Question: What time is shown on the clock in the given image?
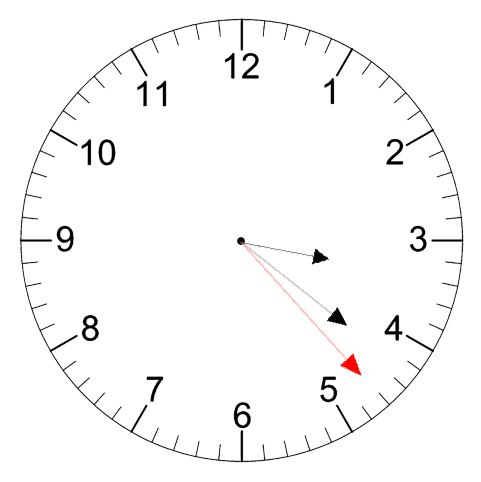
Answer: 03:21:23